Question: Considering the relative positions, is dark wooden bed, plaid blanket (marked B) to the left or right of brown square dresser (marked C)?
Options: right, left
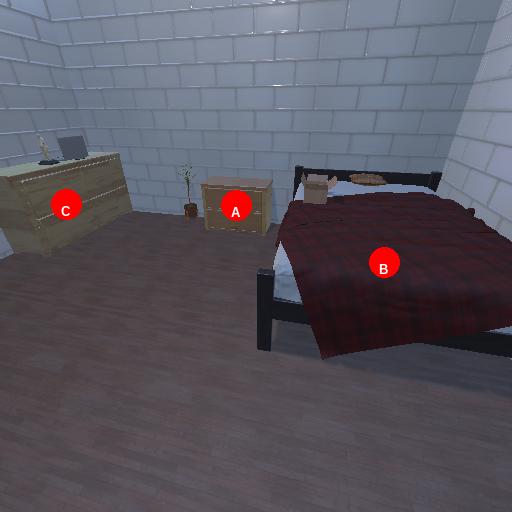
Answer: right